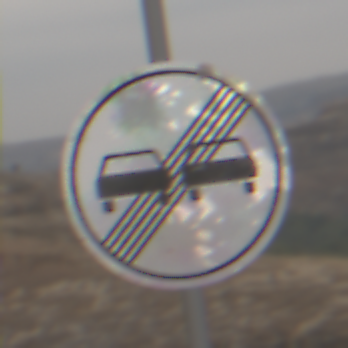
Verkehrszeichen: EndeUeberholverbot
Umgebung: Outdoor, Nature
Tageszeit: MorningAfternoon
Wetter: Overcast
Licht: Natural
Jahreszeit: NotSpecified
Kontrast: LowContrast